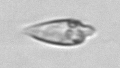
Label: Oxytoxum